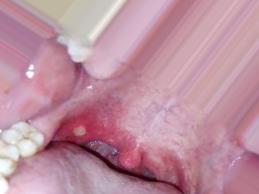
Condition: Mouth Ulcer